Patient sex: F
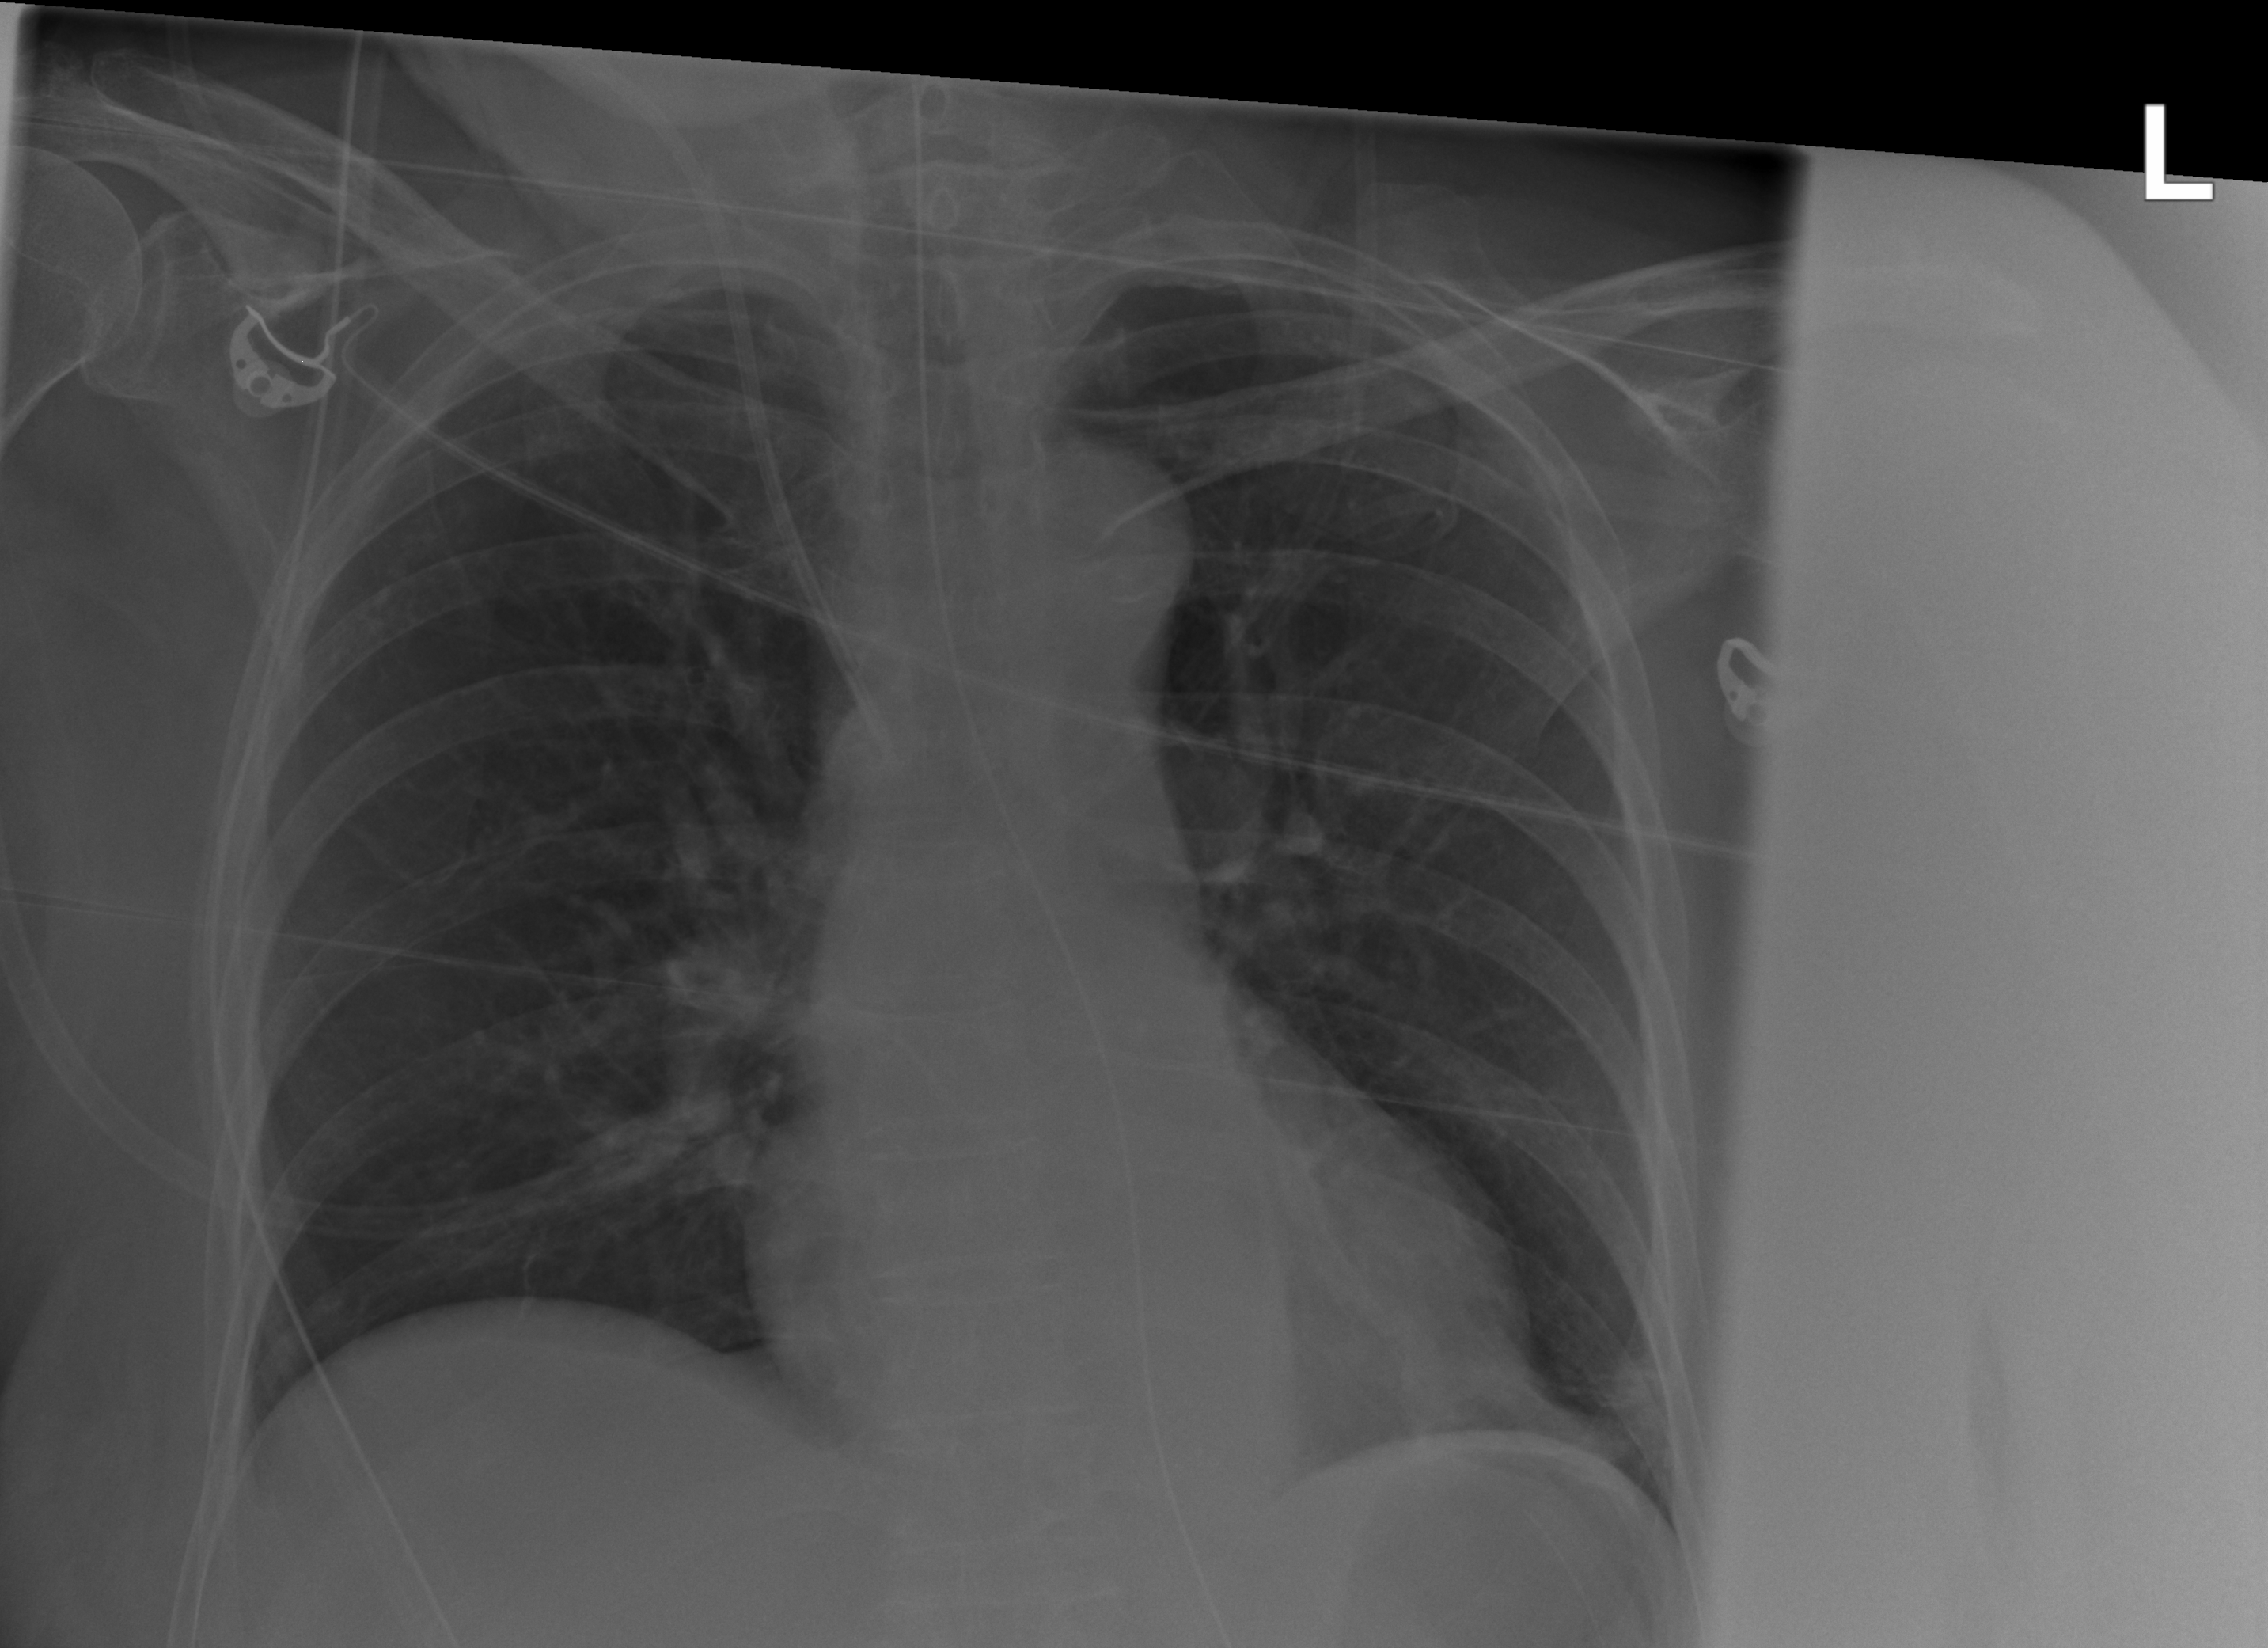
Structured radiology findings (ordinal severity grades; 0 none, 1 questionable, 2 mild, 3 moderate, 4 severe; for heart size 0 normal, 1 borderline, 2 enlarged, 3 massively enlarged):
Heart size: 0
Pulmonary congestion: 0
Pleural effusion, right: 0
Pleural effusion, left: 0
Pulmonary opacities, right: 0
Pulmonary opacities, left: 0
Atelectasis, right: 0
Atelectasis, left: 2